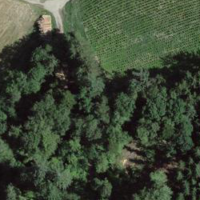
EUNIS habitat code: 44
Species observed at this site:
Angelica sylvestris